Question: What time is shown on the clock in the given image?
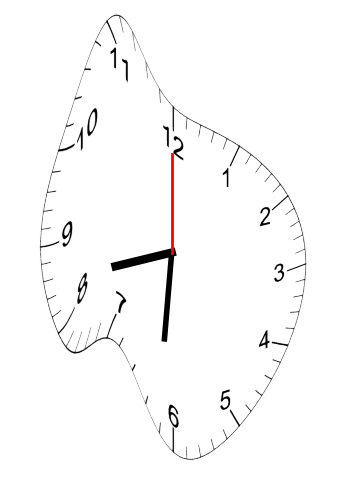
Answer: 08:31:00